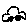
Label: car